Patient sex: F
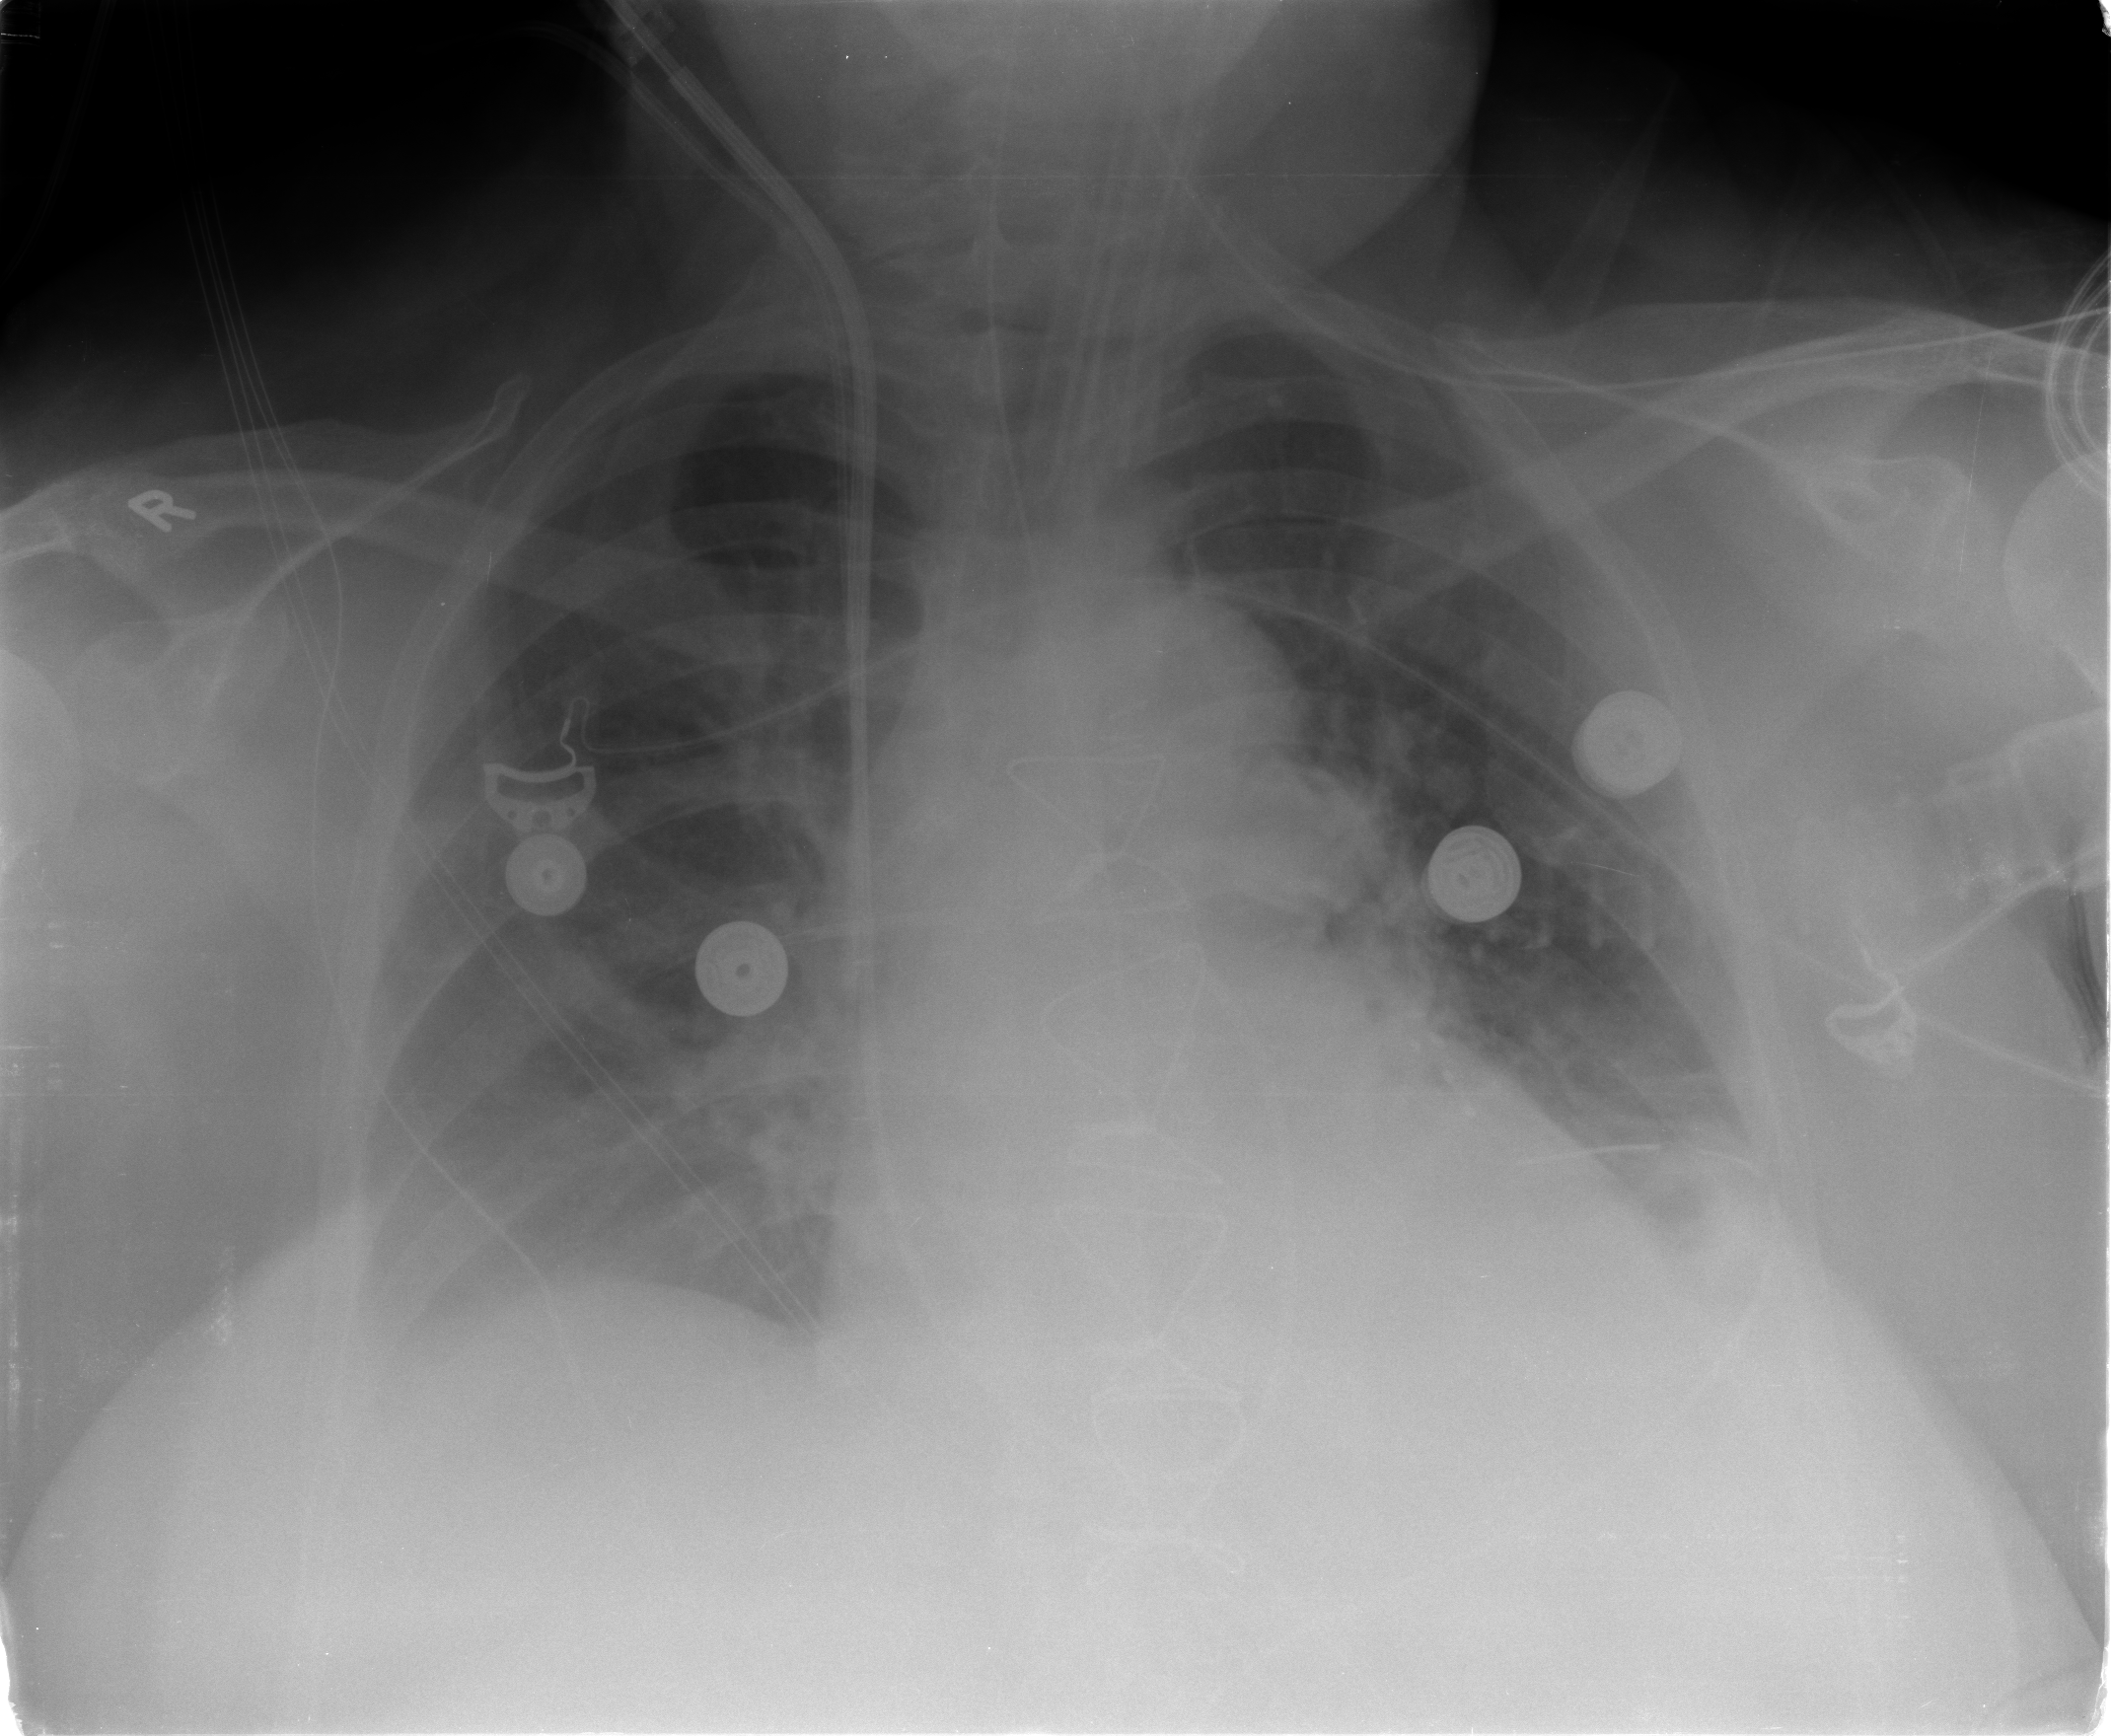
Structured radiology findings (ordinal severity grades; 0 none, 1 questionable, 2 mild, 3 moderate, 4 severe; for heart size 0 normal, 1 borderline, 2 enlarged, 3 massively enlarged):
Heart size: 2
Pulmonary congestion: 2
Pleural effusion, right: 2
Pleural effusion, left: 2
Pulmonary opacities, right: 2
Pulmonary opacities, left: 2
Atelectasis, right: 2
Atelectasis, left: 2